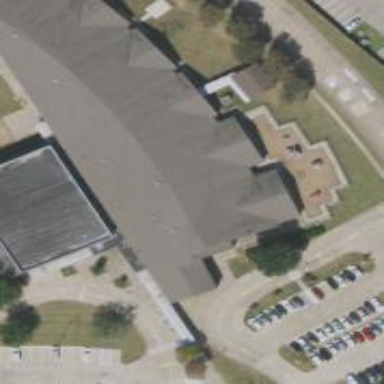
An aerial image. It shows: School building.